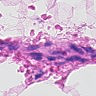
Metastatic tissue present: no